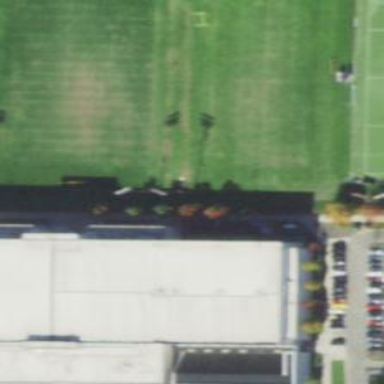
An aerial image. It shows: Sports center building.